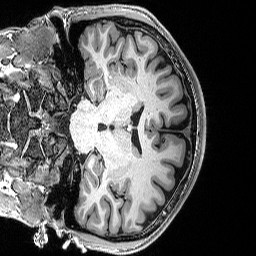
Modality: T1w
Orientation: coronal
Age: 19
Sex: male
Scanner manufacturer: siemens
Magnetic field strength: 3 T
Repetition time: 2.53 s
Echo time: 0.0033 s